Field crop: maize
Growth stage: 2
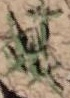
Species: atriplex